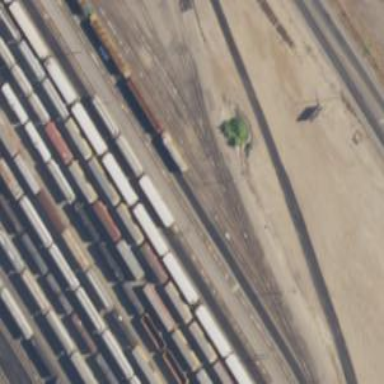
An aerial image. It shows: Railway yard in service.